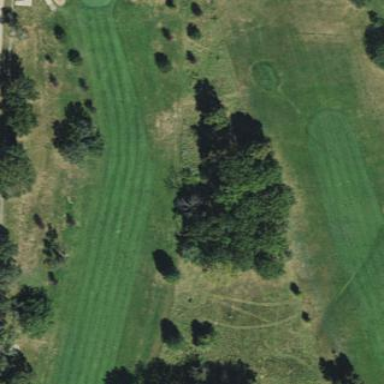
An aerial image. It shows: Rough area in golf course.